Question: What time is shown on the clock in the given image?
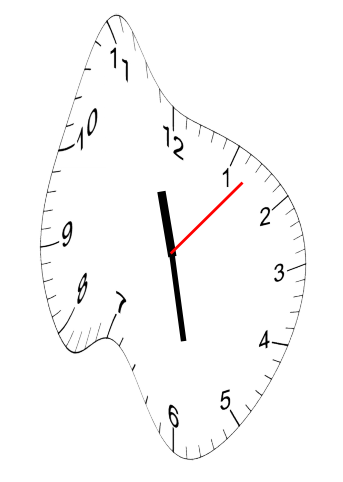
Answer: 11:28:07